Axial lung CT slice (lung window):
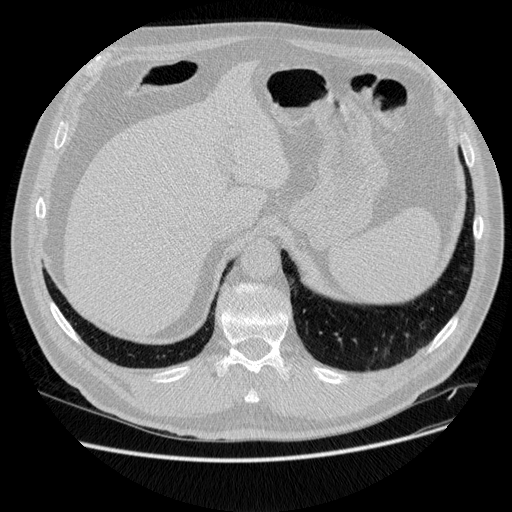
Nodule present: no